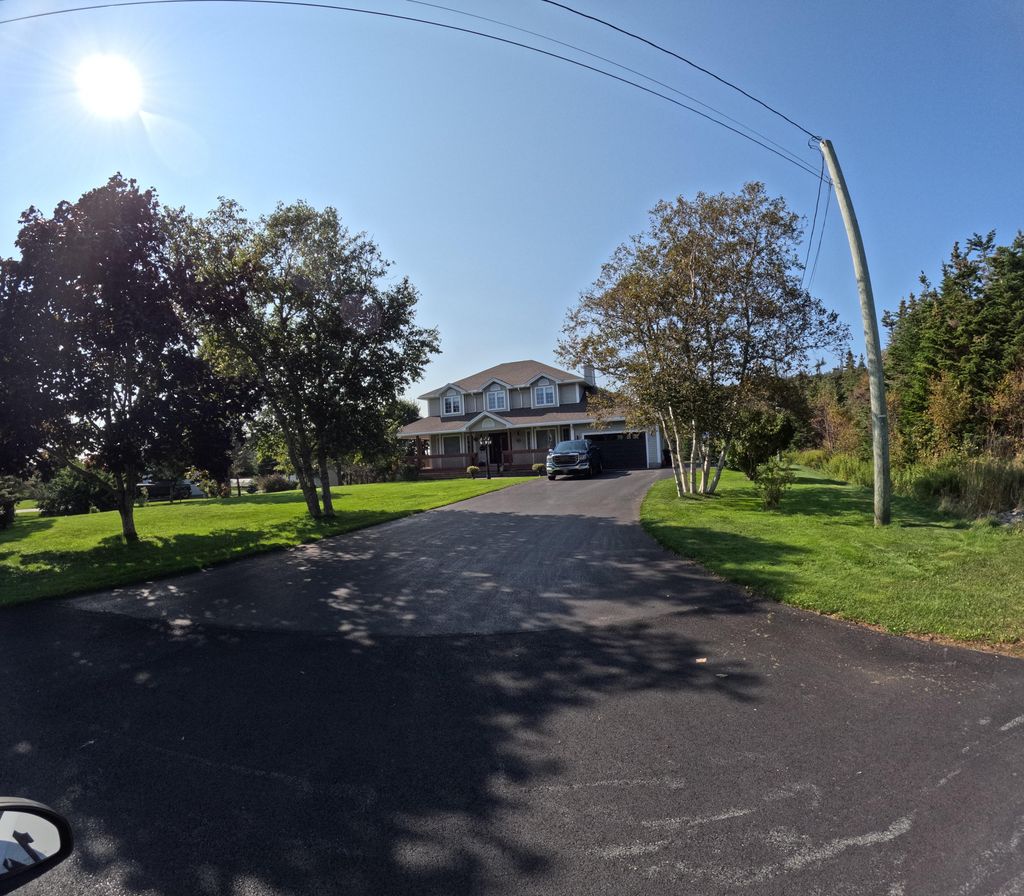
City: st_johns